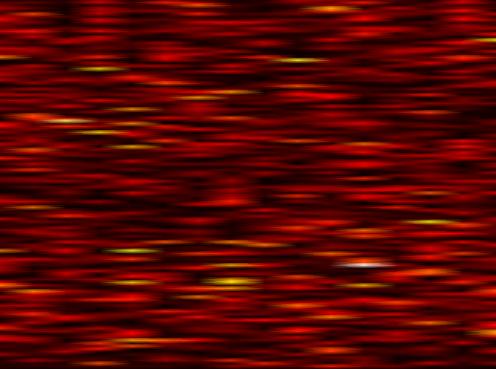
Label: WOLA